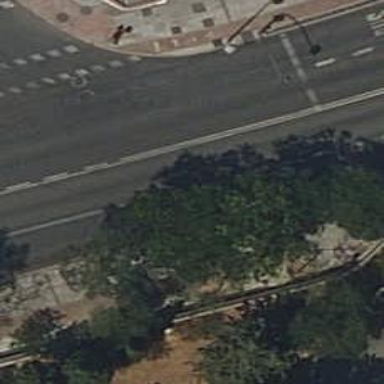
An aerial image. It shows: Road with traffic signals.